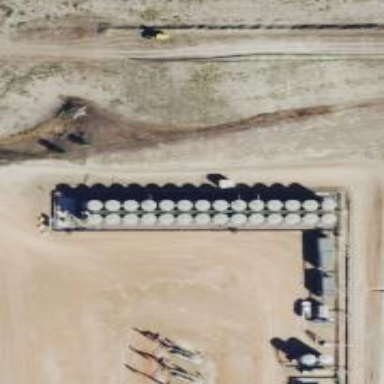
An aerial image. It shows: Storage tank that is man-made.